Frequency: 80000
Velocity: 0,248
Power: 30,7
Pulse duration: 0,0000001
Pass count: 1
Magnification: 10
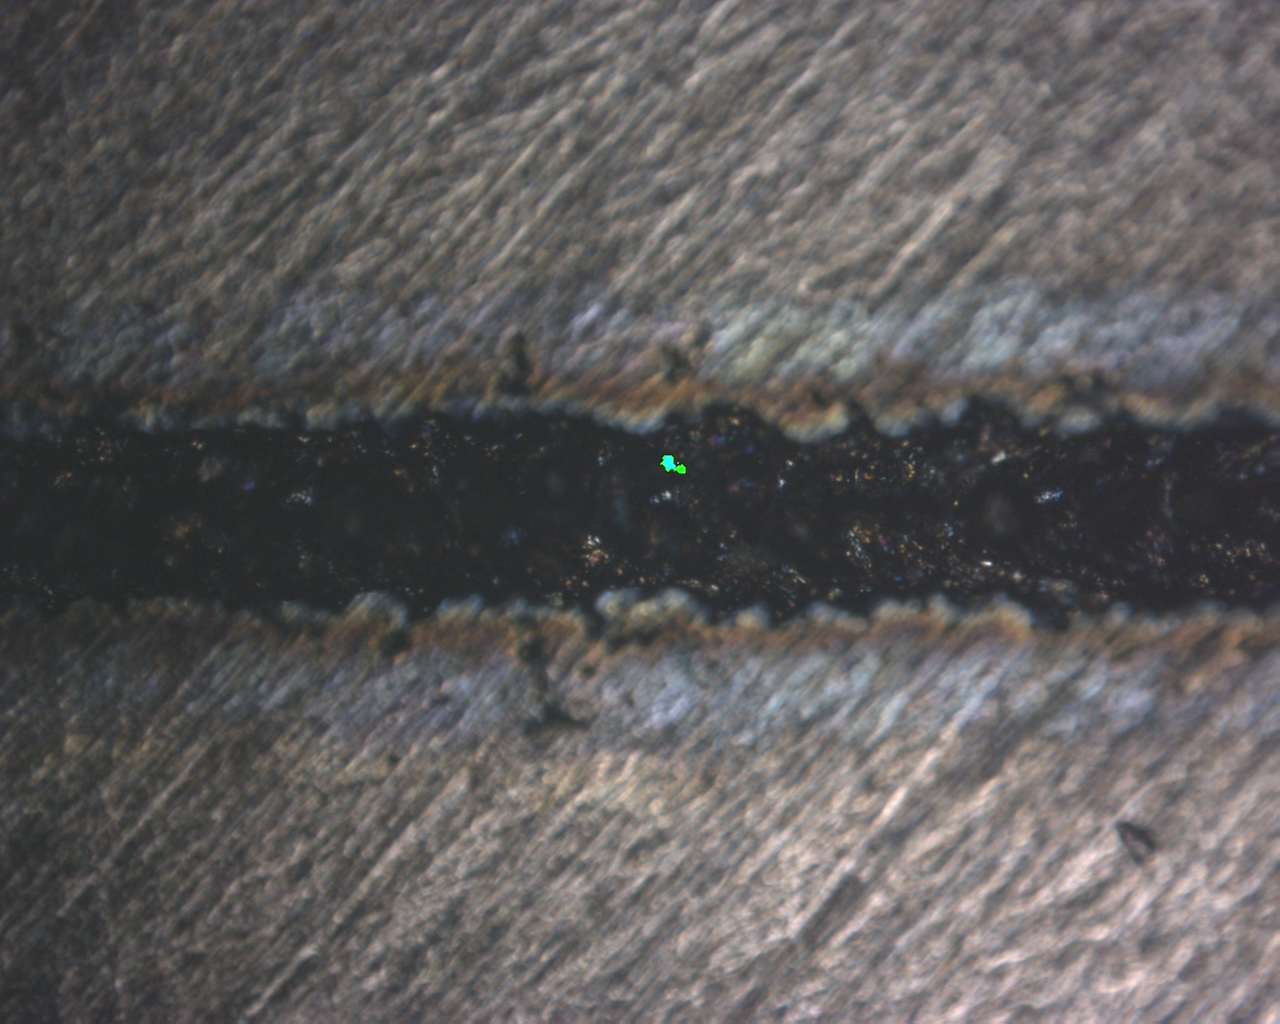
Measured width: 137.752
Other width: 74.441